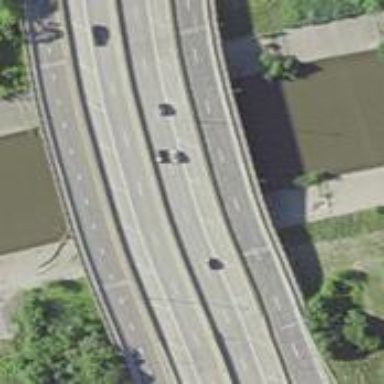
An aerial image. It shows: Man-made bridge.